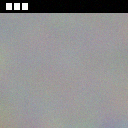
Screen state: on